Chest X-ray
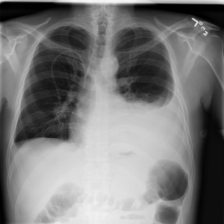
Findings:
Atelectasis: negative
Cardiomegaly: negative
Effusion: positive
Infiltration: negative
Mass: negative
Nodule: negative
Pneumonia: negative
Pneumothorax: negative
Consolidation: negative
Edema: negative
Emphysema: negative
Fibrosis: negative
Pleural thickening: negative
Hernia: negative